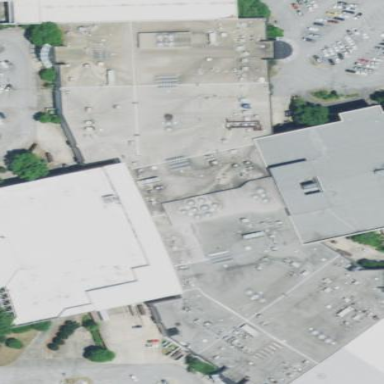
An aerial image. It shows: Retail building which is mall.